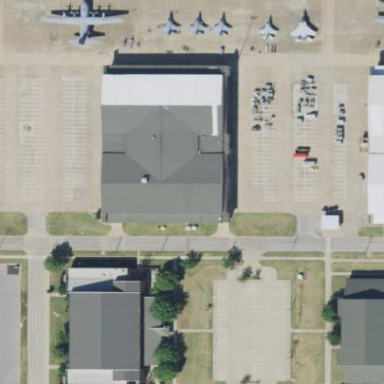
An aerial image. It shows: Hangar located at airport.